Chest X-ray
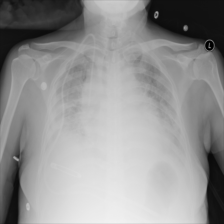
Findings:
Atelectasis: negative
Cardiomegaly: negative
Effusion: negative
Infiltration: negative
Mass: negative
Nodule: negative
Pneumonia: negative
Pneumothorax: negative
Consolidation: negative
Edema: negative
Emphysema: negative
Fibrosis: negative
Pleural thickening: negative
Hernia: negative